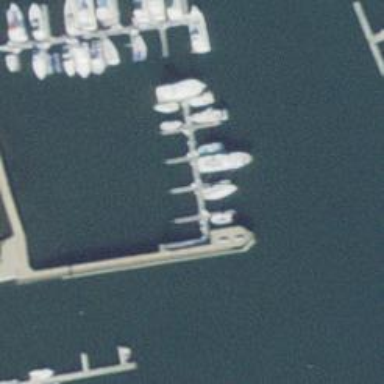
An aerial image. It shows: Man-made pier.